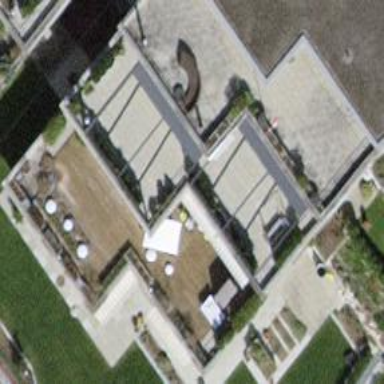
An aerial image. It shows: Terrace building with flat roof.